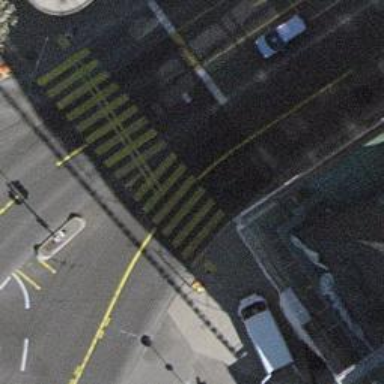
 equipped with sidewalks on both sides and shared bus and cycle lane."